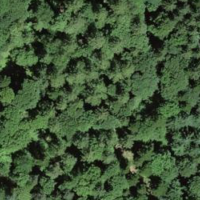
EUNIS habitat code: 41
Species observed at this site:
Cardamine heptaphylla